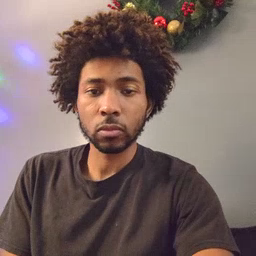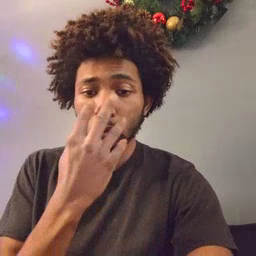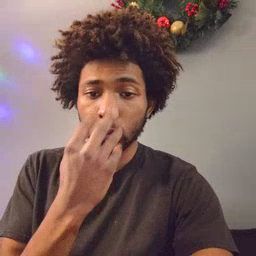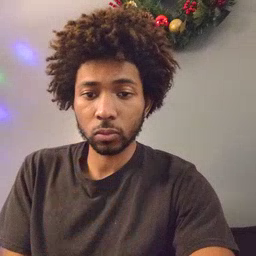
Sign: wolf